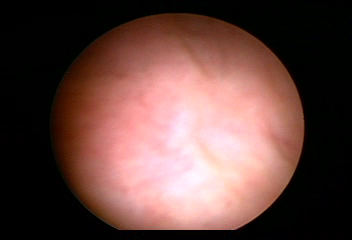
Modality: WLC
Class: Normal mucosa
Bladder cancer association: No